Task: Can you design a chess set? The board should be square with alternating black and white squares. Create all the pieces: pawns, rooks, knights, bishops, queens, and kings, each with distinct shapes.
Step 3367:
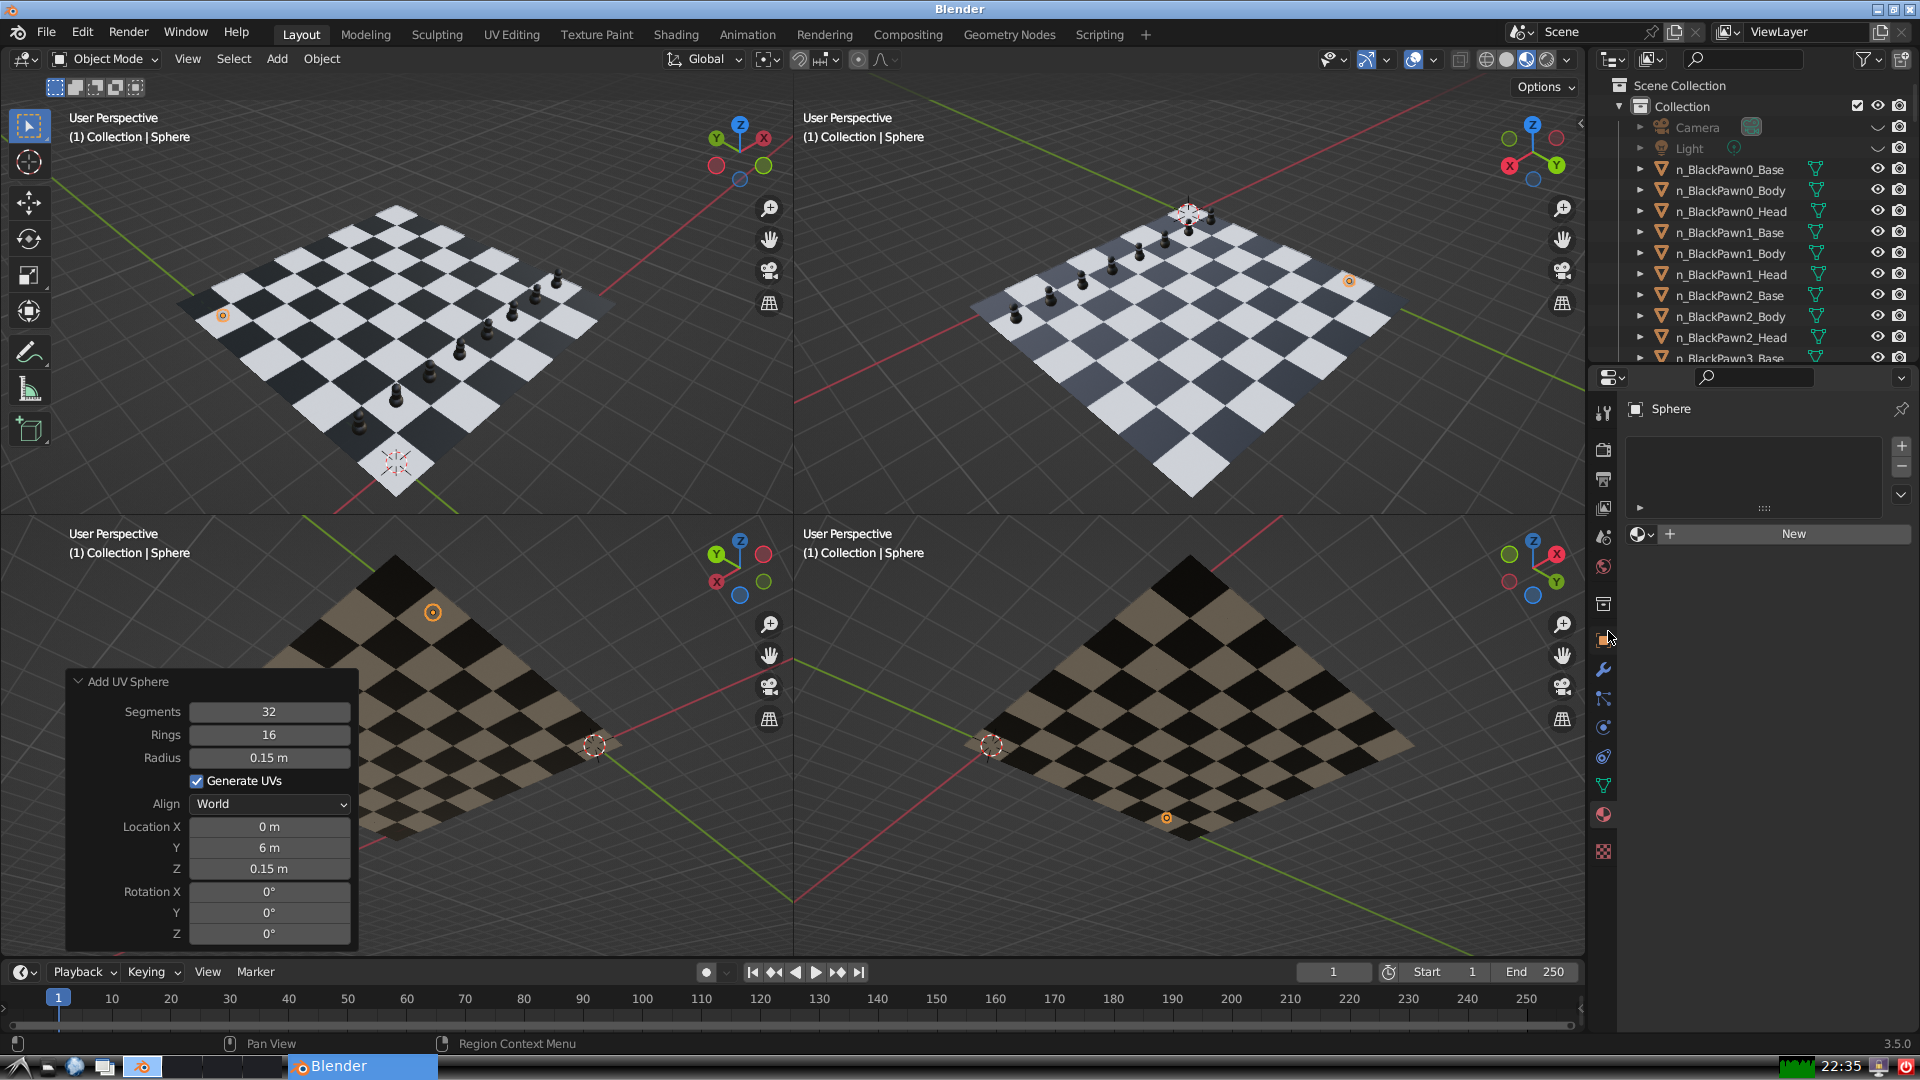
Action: click: no